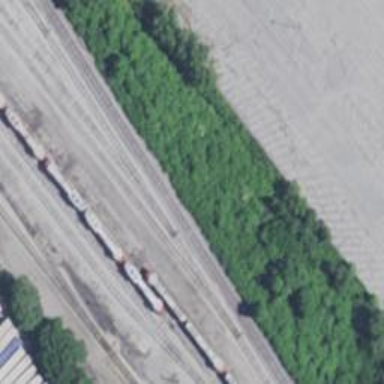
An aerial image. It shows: Railway yard in service.